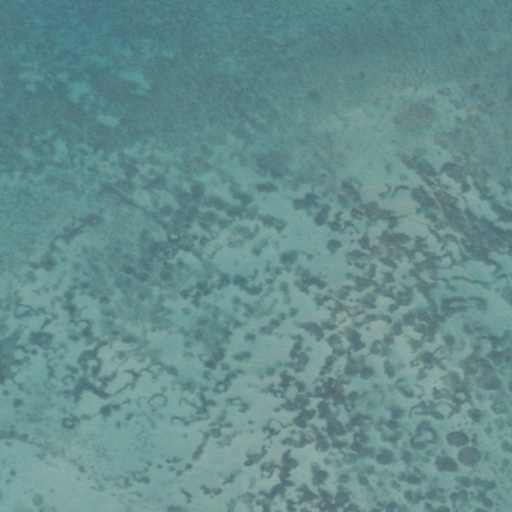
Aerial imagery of bar in Florida named Bush Key Shoal containing open water, woody wetlands, and herbaceous wetlands